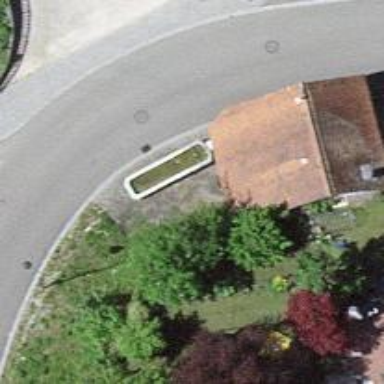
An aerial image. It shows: Beautiful fountain.